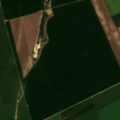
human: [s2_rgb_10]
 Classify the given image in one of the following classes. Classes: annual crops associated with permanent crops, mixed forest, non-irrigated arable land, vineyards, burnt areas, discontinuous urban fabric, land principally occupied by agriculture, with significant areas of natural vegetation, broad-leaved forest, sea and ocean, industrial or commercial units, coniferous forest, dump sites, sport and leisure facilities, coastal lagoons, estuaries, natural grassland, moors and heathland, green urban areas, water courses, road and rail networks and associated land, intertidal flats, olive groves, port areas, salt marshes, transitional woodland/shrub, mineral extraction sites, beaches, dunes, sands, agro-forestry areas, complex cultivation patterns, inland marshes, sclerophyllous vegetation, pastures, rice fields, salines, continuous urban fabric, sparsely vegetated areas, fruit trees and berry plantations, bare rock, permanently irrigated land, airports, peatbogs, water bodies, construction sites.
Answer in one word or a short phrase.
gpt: non-irrigated arable land